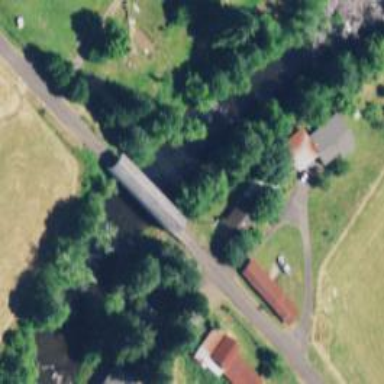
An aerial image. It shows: Covered bridge on residential road.